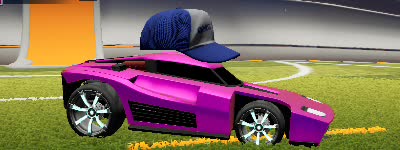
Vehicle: breakout